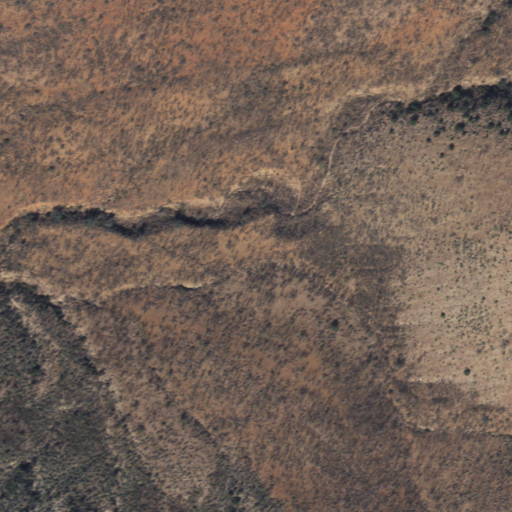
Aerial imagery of valley in Arizona named Little Dry Canyon containing only shrub